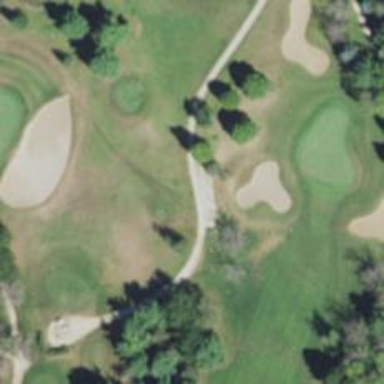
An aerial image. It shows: Path for both roads and golfers.